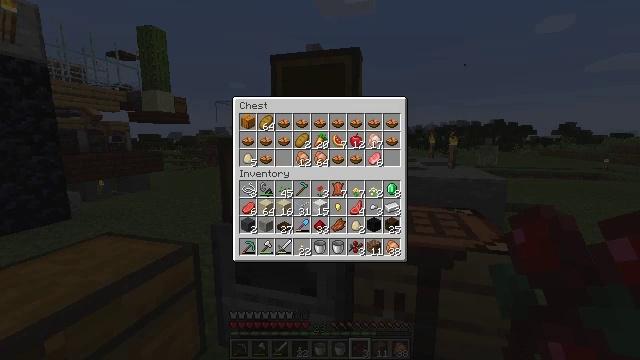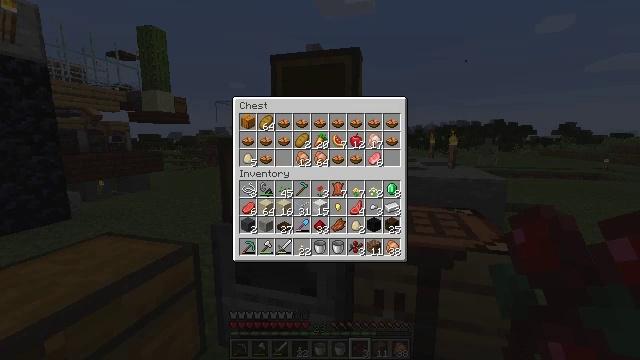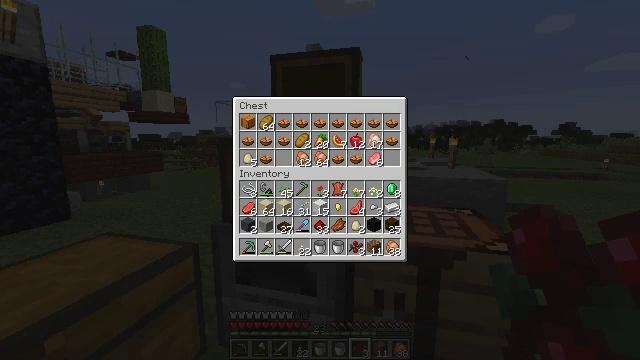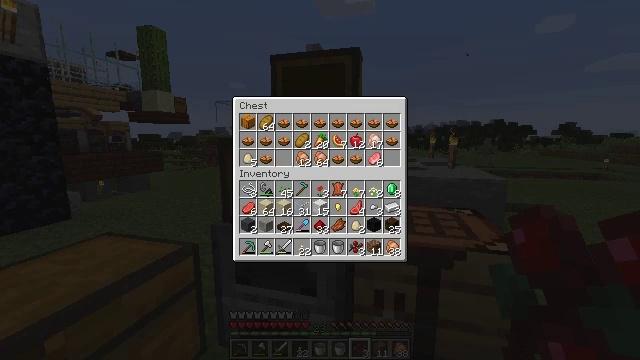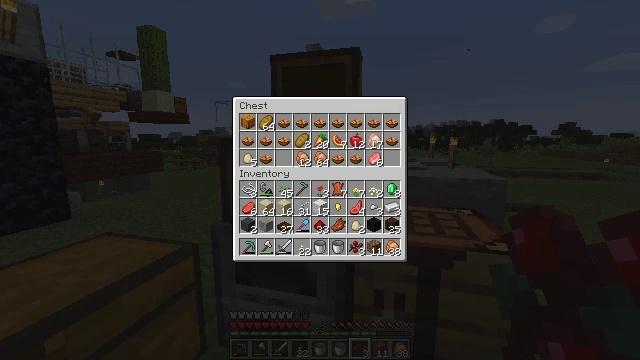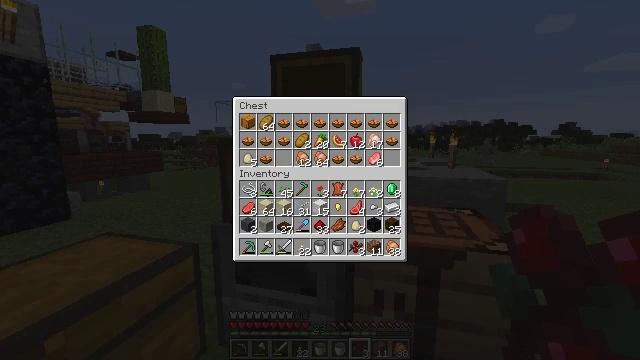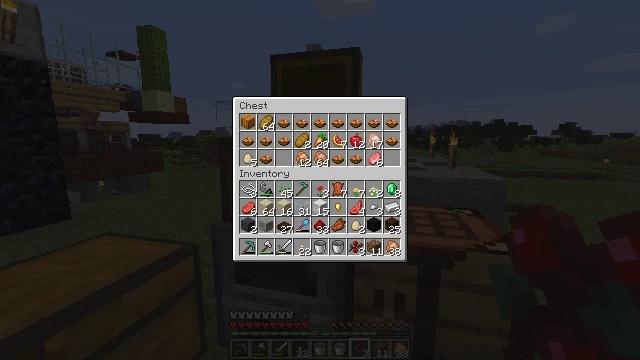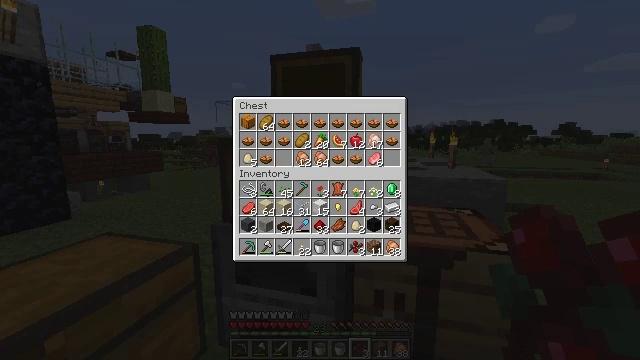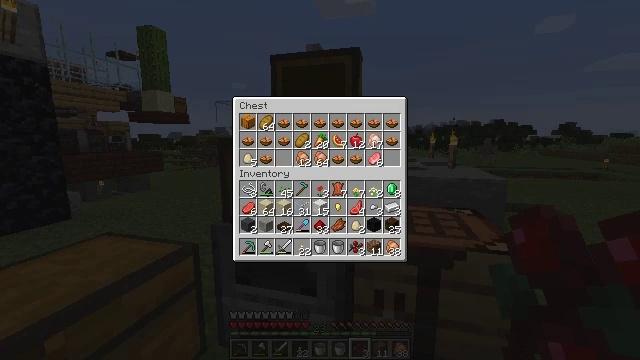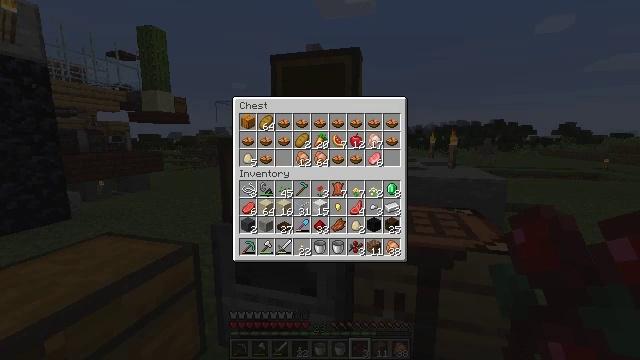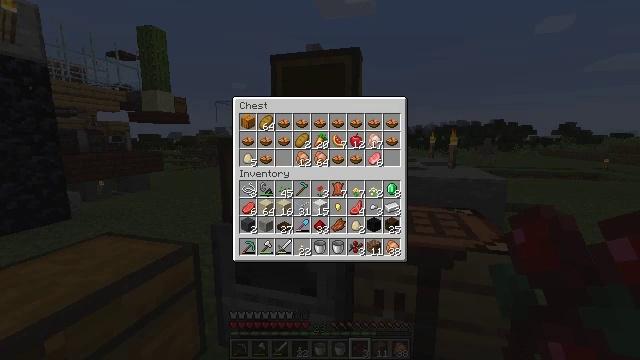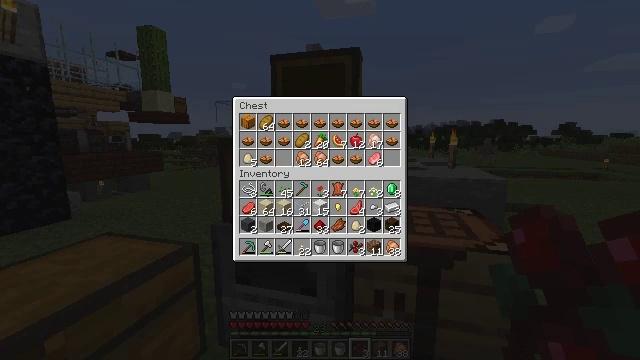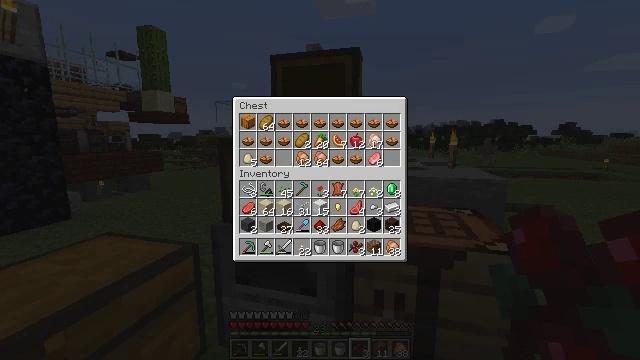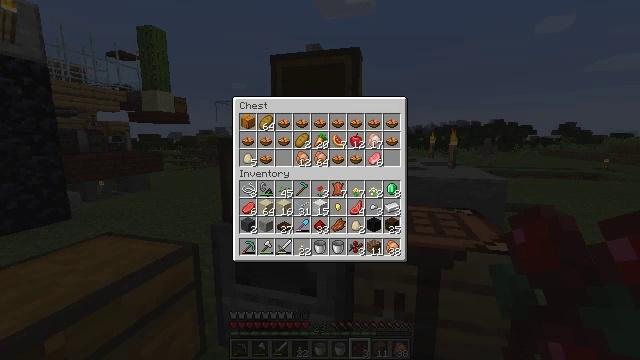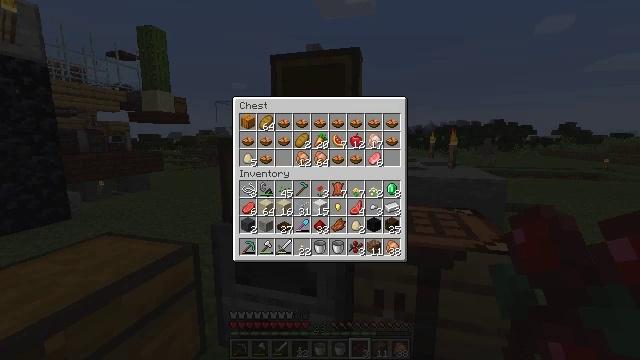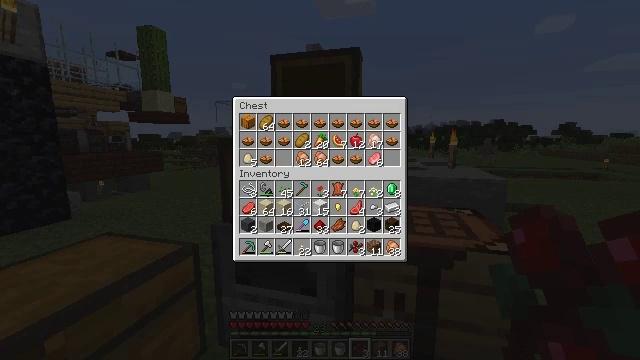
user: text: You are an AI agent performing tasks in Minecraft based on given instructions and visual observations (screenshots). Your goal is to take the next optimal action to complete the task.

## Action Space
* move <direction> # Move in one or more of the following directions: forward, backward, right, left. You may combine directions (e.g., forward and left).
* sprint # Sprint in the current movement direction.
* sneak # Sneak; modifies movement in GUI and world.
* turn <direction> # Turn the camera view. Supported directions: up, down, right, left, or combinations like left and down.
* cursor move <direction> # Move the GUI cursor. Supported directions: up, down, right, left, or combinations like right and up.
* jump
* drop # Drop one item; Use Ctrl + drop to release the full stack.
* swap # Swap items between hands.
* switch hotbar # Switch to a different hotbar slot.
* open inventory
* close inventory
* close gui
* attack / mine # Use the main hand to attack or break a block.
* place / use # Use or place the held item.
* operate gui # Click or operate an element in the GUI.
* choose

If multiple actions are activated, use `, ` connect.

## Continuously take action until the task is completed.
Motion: motion action
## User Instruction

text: Cook kelp to craft dried kelp.
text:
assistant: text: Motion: no_op
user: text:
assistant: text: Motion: no_op
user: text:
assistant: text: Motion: no_op
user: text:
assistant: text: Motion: no_op
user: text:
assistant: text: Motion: no_op
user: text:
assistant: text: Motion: no_op
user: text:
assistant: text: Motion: no_op
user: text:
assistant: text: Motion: no_op
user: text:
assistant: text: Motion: no_op
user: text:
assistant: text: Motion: no_op
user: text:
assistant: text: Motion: no_op
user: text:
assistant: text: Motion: no_op
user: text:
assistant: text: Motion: no_op
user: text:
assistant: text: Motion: no_op
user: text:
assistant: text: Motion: no_op
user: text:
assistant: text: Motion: no_op
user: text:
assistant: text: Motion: no_op
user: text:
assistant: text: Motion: no_op
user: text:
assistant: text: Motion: no_op
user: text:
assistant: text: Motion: no_op
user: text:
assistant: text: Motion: no_op
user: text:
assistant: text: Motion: no_op
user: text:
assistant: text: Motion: no_op
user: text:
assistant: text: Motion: no_op
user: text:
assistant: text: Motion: no_op
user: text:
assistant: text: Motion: no_op
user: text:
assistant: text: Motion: no_op
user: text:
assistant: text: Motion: no_op
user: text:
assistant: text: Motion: no_op
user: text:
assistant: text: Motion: no_op